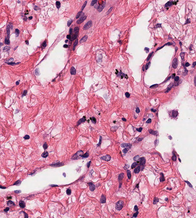
Tumor epithelial tissue: no
Tumor-associated stroma tissue: yes
Normal tissue: no